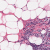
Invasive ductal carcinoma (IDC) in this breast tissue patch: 0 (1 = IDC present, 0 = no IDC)